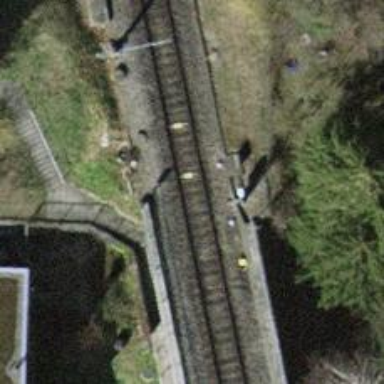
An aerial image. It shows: Single-track railway with electrified contact lines.